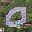
Label: 0